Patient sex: F
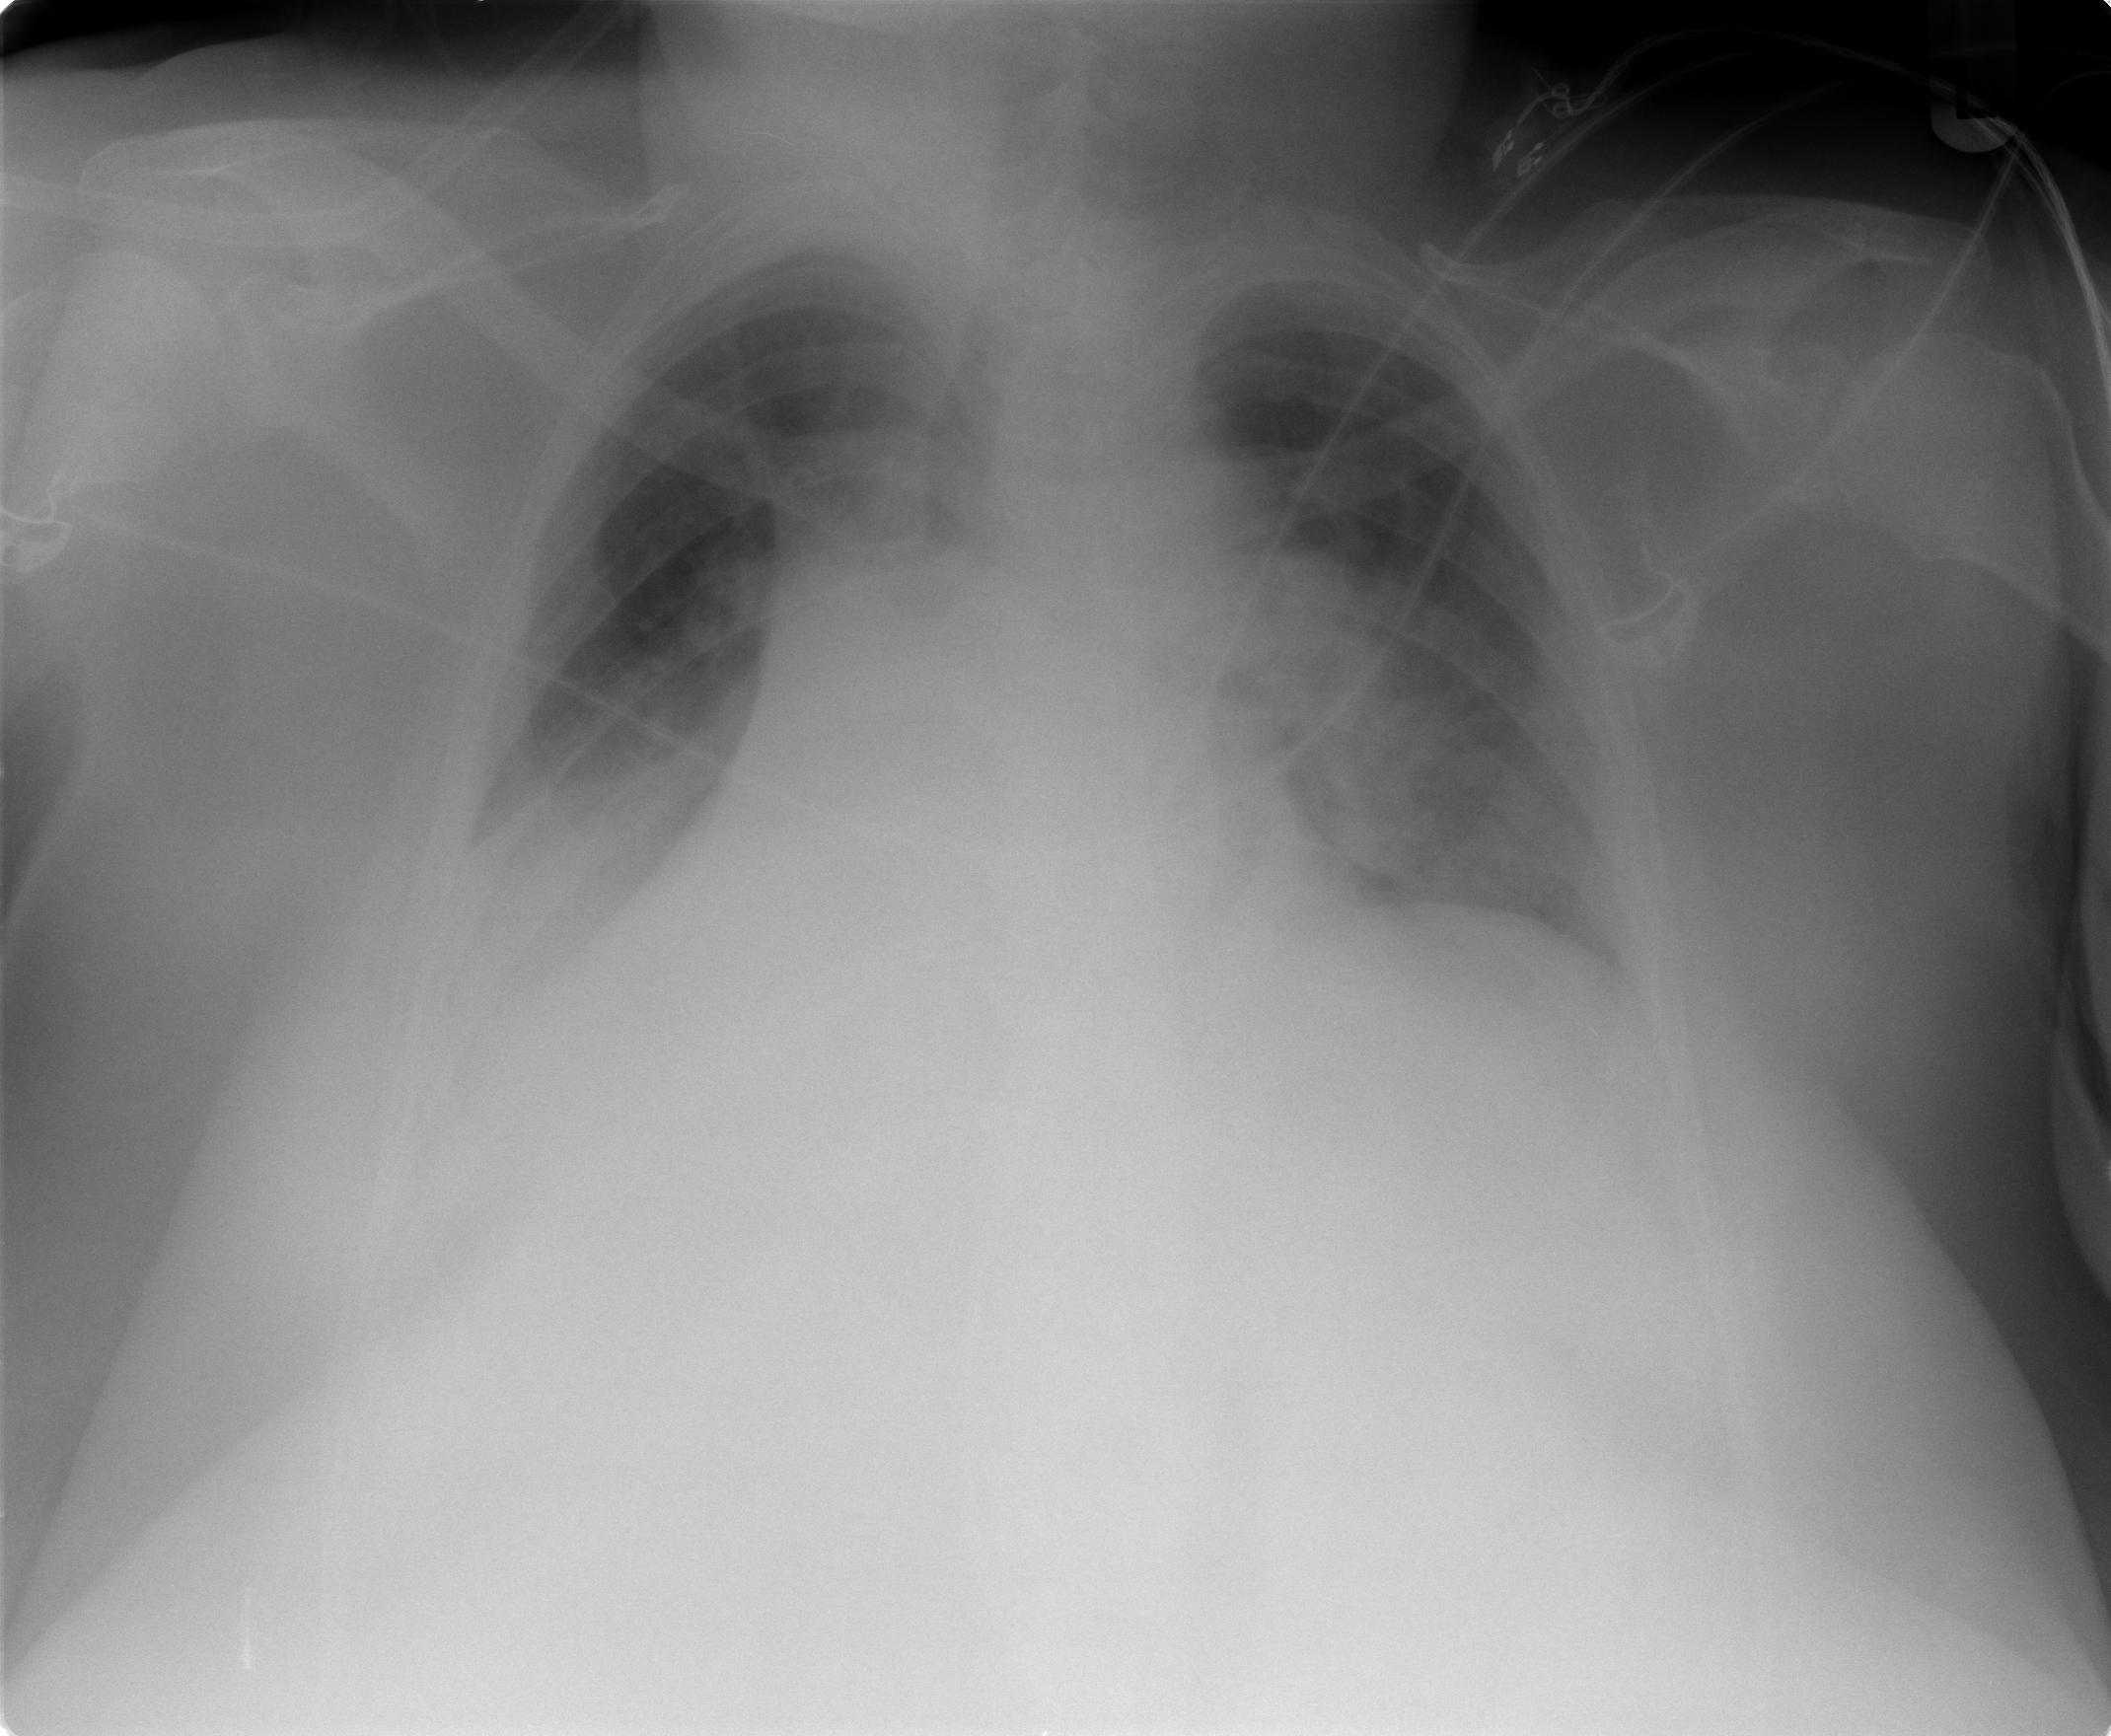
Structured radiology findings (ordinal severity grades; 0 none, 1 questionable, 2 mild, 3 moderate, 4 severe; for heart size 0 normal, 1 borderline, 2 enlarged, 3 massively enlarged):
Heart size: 2
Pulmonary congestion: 1
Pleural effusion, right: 1
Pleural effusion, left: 0
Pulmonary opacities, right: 0
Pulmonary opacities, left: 0
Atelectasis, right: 2
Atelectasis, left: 0